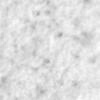
Label: no_change